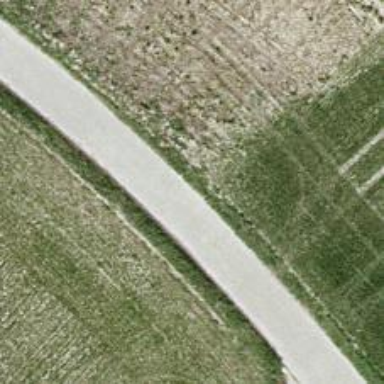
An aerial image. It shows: Concrete track with grade 1 quality.